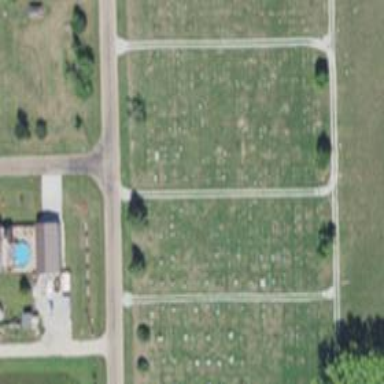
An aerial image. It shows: Graveyard area designated as cemetery.